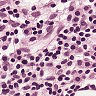
Metastatic tissue present: no